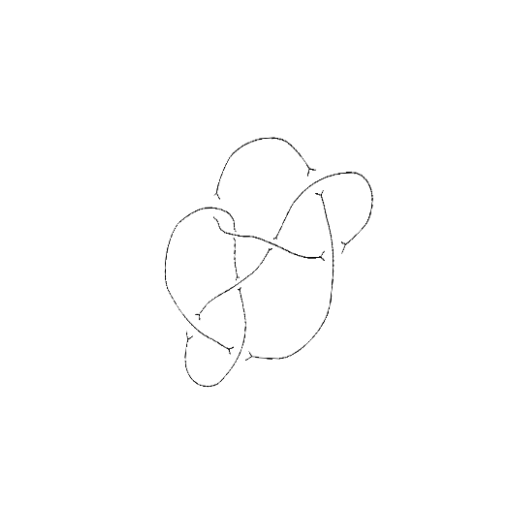
Crossing number: 8